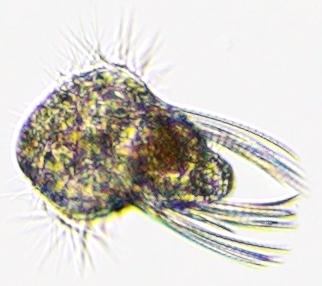
Label: Zooplankton